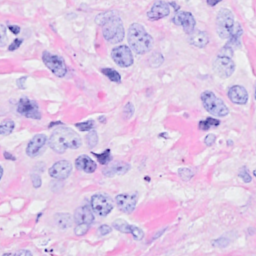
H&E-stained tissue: Breast